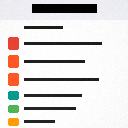
Screen state: on